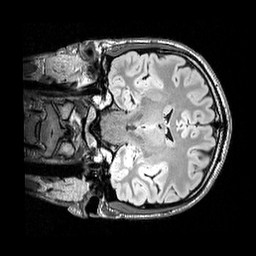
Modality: FLAIR
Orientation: coronal
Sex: male
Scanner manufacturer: siemens
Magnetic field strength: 3 T
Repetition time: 5 s
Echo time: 0.395 s